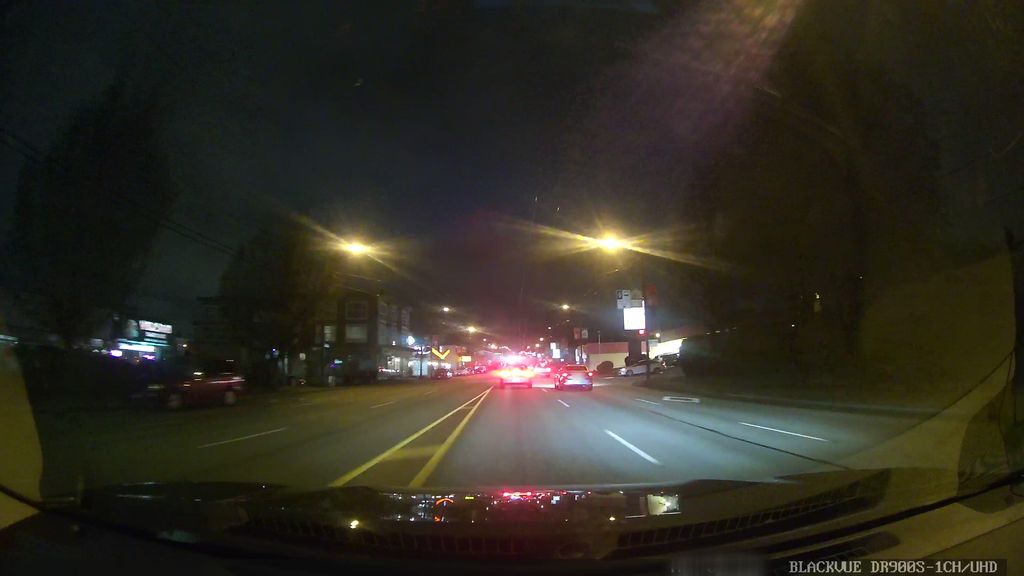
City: vancouver